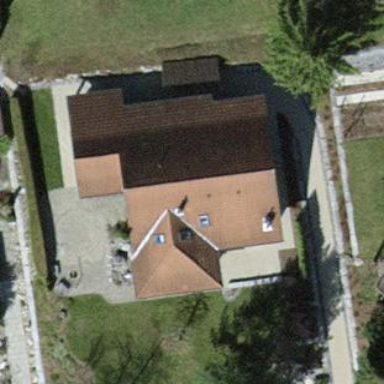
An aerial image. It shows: Detached building with gabled roof.